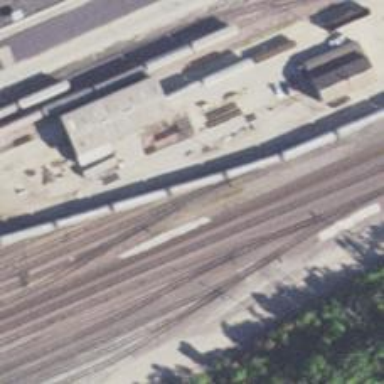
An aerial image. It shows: Railway siding with rails.